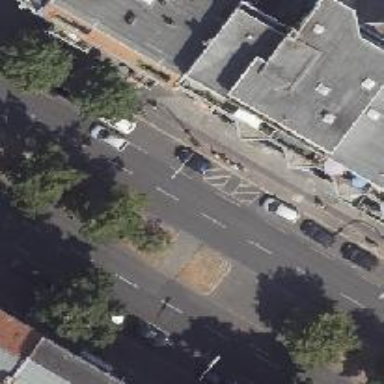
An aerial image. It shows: Asphalt footway with unmarked crossing and pedestrian island.